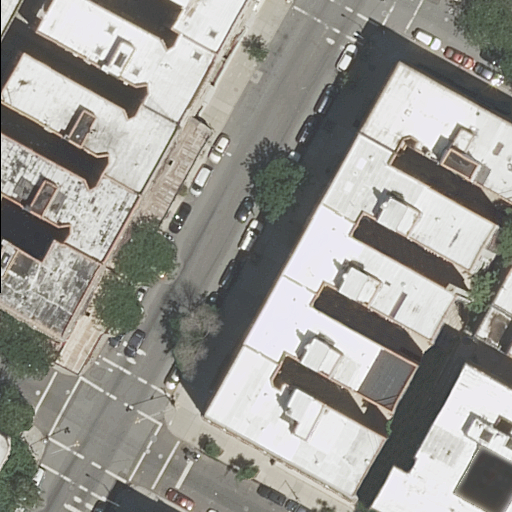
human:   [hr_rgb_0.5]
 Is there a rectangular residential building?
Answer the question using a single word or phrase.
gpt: yes

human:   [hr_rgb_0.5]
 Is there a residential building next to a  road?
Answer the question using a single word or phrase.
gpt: yes

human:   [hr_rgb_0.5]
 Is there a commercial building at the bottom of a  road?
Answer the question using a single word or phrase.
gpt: no

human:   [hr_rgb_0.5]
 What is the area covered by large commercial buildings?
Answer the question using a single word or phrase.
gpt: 0m2

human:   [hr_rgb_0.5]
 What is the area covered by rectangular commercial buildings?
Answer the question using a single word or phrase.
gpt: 0m2

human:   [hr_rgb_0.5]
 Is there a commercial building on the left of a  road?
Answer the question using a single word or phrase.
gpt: no

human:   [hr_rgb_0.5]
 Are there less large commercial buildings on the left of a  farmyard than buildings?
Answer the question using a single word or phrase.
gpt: yes

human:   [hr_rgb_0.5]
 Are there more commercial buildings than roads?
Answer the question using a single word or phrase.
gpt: no

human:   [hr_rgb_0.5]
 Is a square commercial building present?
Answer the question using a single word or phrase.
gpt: no

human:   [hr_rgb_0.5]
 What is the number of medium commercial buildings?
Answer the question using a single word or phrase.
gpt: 0

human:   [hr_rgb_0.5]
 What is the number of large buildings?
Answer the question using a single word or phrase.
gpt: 0

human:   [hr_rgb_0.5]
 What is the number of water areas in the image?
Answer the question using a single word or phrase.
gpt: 0

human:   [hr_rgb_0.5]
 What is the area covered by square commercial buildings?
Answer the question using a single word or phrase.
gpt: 0m2

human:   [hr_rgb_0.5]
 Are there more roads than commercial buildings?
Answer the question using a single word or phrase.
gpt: yes

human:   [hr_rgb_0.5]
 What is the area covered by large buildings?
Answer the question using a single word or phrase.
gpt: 0m2

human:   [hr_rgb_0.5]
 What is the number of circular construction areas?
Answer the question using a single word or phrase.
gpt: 0

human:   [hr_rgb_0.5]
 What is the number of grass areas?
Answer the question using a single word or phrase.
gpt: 0

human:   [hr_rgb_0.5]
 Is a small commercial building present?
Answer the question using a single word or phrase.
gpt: no

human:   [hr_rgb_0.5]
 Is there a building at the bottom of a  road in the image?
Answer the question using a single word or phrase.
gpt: yes

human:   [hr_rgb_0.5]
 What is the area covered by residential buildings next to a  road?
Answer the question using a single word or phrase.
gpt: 4105m2

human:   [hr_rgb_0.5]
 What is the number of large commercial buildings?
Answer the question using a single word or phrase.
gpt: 0

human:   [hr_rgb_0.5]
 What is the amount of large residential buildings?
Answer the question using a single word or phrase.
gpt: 0

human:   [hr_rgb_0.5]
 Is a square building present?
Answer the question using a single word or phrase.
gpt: no

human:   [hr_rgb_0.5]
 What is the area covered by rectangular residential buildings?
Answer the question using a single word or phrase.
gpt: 188m2

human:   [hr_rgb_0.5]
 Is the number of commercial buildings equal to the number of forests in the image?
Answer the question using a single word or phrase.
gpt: yes

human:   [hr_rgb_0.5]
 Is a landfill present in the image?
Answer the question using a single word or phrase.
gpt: no

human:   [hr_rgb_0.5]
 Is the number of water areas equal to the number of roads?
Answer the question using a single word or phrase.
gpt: no

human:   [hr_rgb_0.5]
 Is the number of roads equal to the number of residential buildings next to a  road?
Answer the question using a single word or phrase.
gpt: no

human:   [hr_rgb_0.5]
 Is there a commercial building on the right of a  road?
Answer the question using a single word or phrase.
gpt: no

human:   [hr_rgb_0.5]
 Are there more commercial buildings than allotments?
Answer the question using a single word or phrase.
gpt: no

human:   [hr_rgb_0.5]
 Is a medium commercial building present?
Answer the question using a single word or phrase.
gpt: no

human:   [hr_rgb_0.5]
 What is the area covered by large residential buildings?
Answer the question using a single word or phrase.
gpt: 0m2

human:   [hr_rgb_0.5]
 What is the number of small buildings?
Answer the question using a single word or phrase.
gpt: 3

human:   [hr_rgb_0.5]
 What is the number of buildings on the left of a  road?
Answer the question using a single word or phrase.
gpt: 10

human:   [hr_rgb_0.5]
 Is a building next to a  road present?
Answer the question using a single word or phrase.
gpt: yes

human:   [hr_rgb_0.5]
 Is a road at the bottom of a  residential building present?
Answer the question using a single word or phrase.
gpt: yes